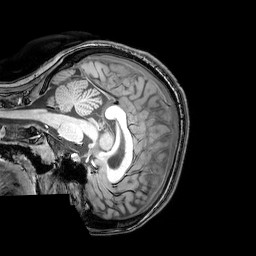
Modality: T1w
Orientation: sagittal
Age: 26
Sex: female
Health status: healthy
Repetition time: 0.081 s
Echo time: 0.037 s